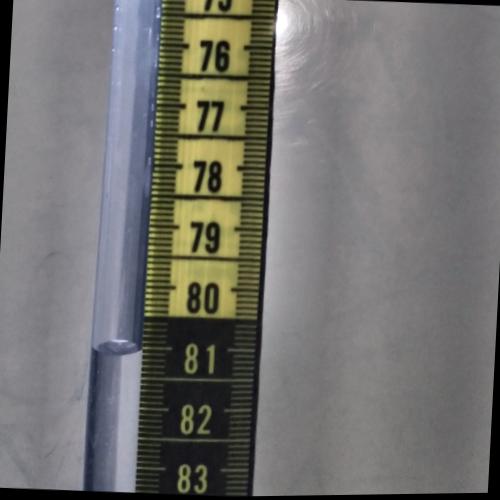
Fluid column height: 81.1 cm